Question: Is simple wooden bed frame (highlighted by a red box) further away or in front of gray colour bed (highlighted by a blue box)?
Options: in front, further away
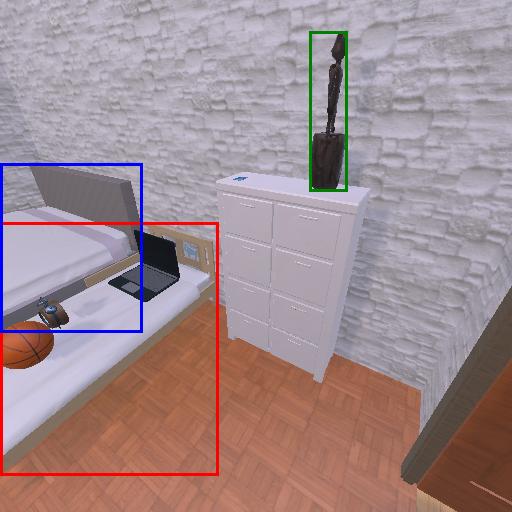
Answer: in front